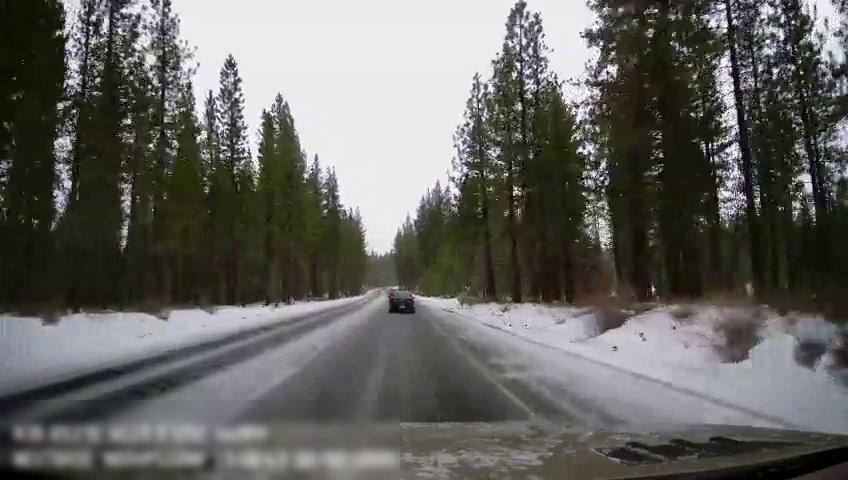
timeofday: Day
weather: Snowy
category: Drivable Space
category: Vehicles | Car
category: Lanes | Current Lane